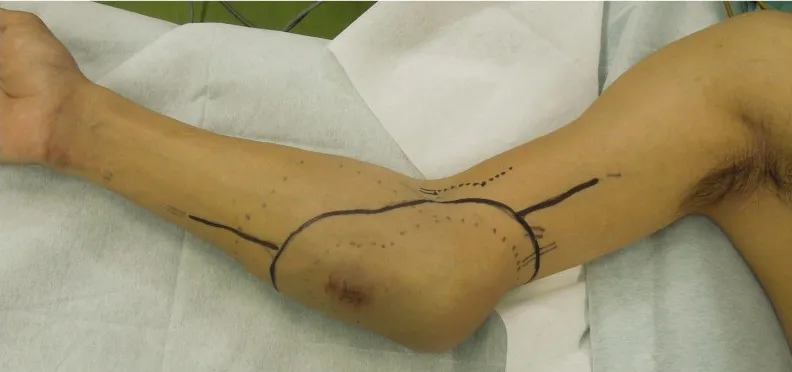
Pre-operative clinical photograph of the 41-year old man with a synovial sarcoma in the right medial elbow region.
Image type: medical_photograph (other_medical_photograph)